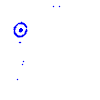
Particle: proton